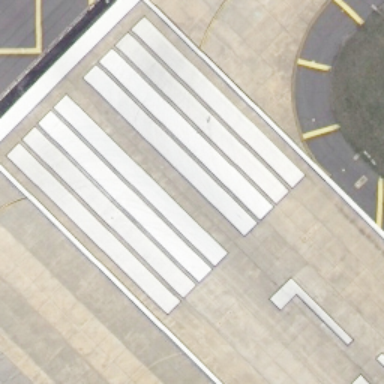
It is a straight runway with some mark lines on it .